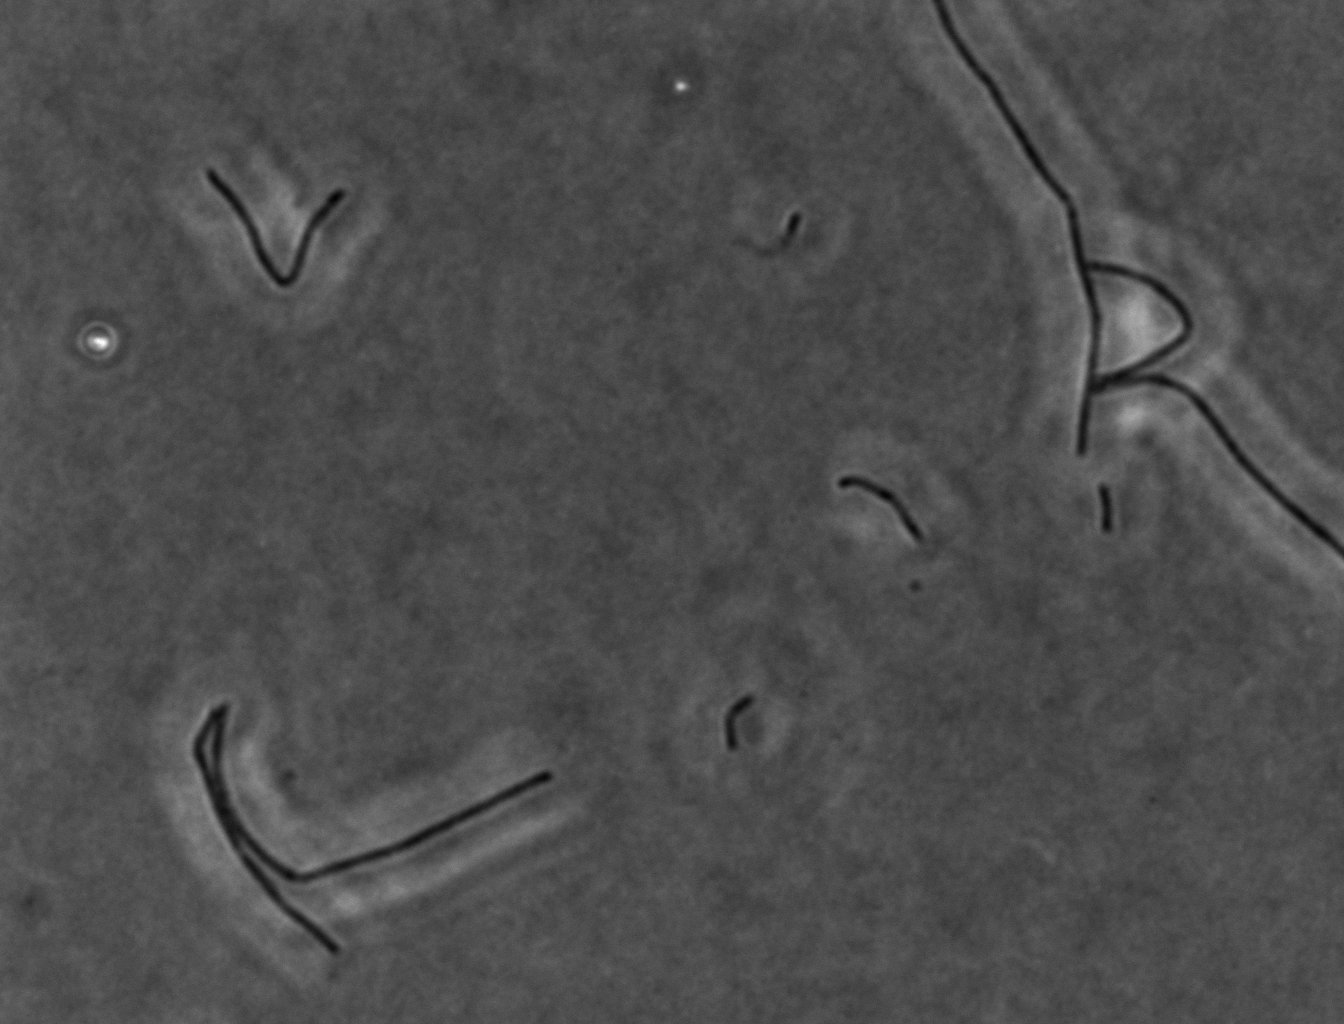
various_fewshot